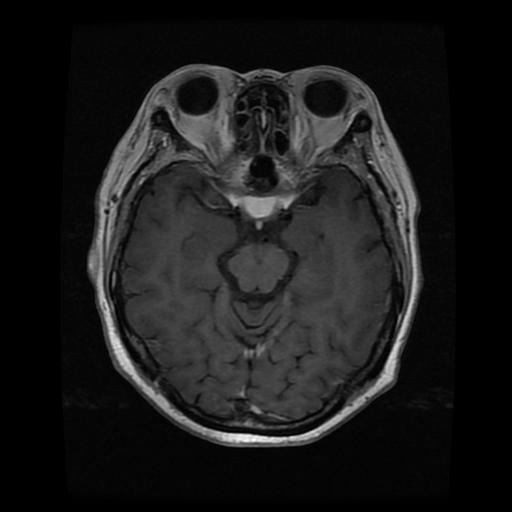
Label: pituitary